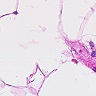
Metastatic tissue present: no